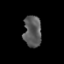
Tissue: prostate
Cell type: T cells
Senescence score: 0.3263
Nuclear area (px): 547
Mean DAPI intensity: 89.786